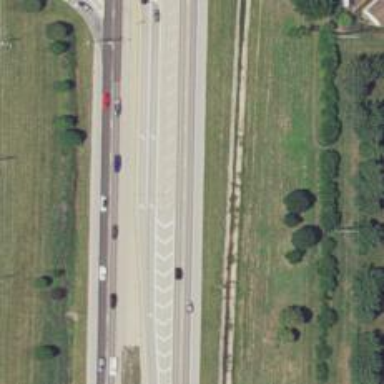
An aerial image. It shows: Road marking of gore chevron.